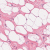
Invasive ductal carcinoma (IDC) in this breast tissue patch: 0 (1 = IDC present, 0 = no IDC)